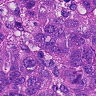
Metastatic tissue present: yes